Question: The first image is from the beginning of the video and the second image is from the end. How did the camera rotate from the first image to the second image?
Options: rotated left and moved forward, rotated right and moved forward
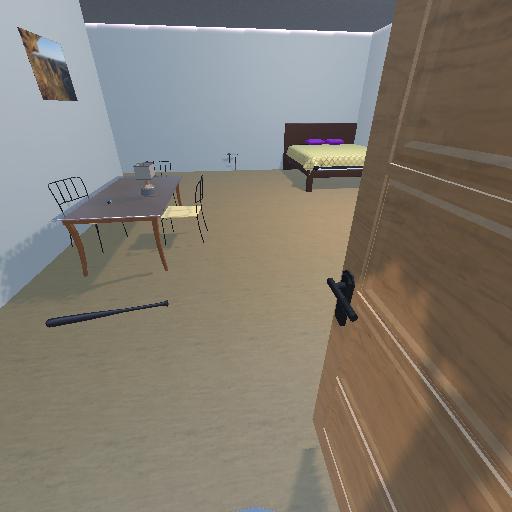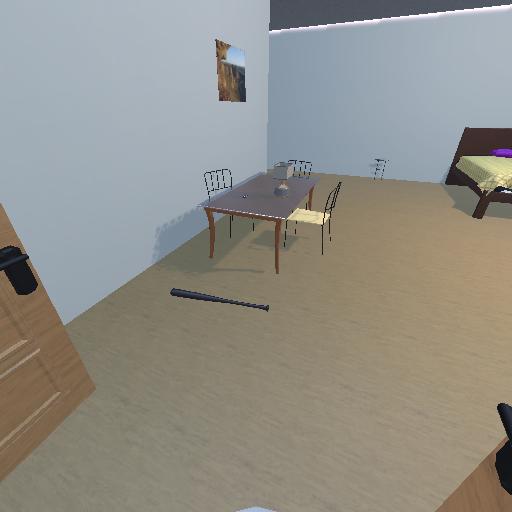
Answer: rotated left and moved forward